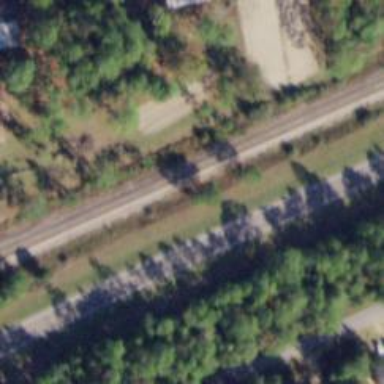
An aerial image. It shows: Abandoned road.